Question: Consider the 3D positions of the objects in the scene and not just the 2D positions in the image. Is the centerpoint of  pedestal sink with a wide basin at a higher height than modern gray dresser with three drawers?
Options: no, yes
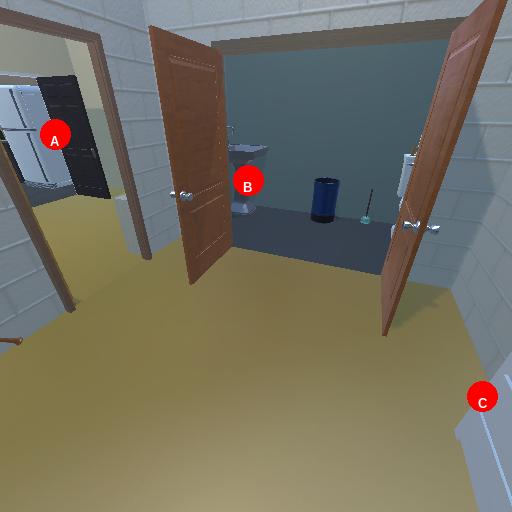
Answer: no